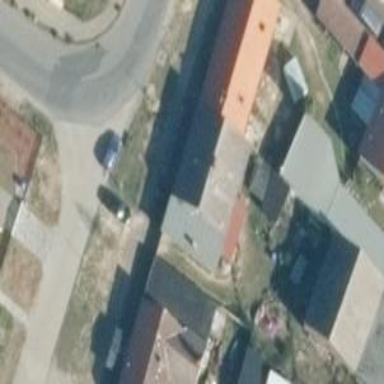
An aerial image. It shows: Simple house.